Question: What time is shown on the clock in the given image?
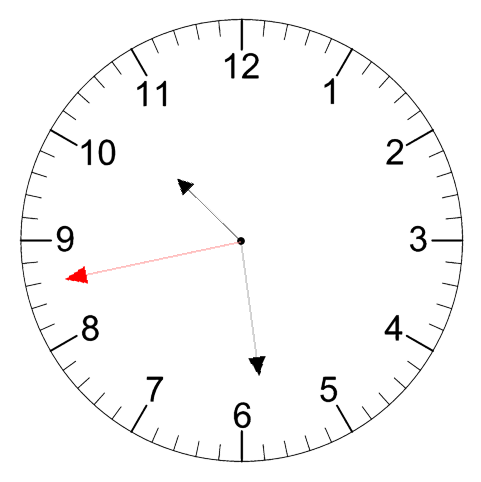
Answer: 10:28:43